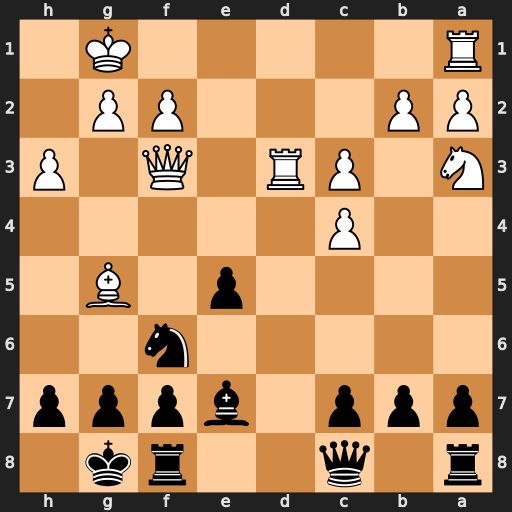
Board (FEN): r1q2rk1/ppp1bppp/5n2/4p1B1/2P5/N1PR1Q1P/PP3PP1/R5K1
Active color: b
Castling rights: -
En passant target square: -
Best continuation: e4 Bxf6 exf3